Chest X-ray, PA view. Patient: 47 years old, sex F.
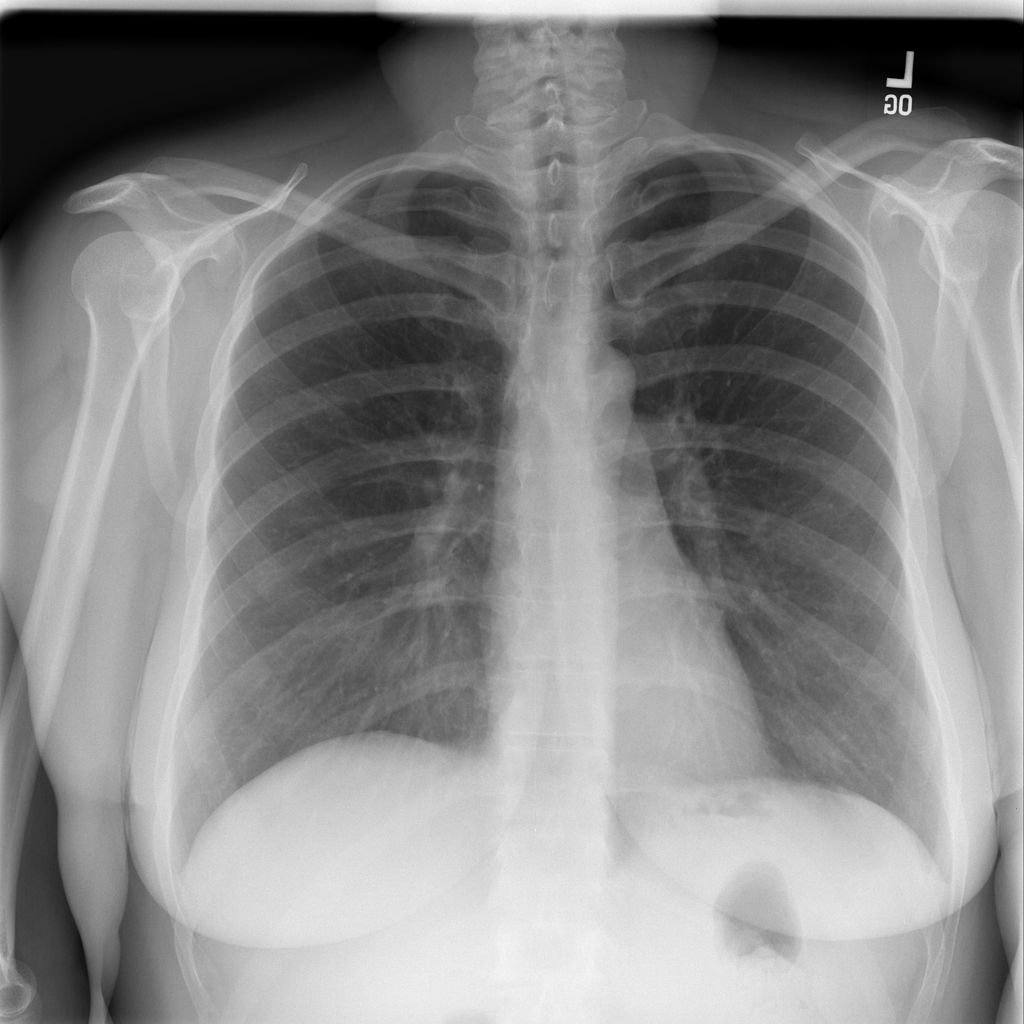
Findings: No Finding